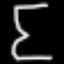
Label: hourglass